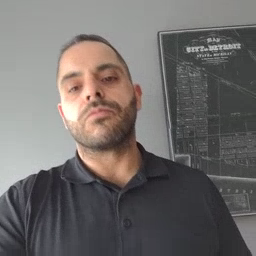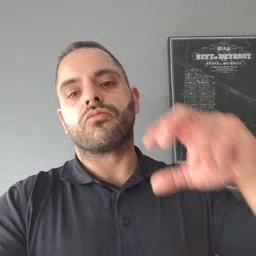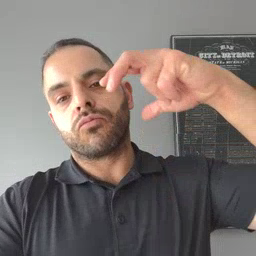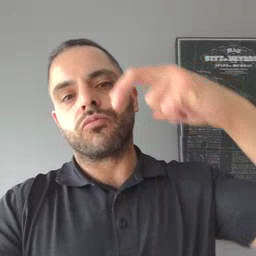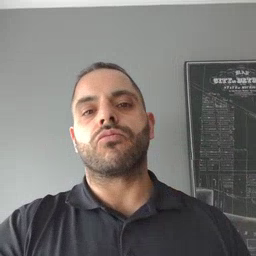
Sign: helicopter